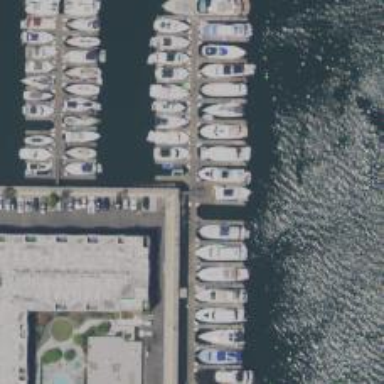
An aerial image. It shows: Man-made pier.